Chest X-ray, PA view. Patient: 23 years old, sex F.
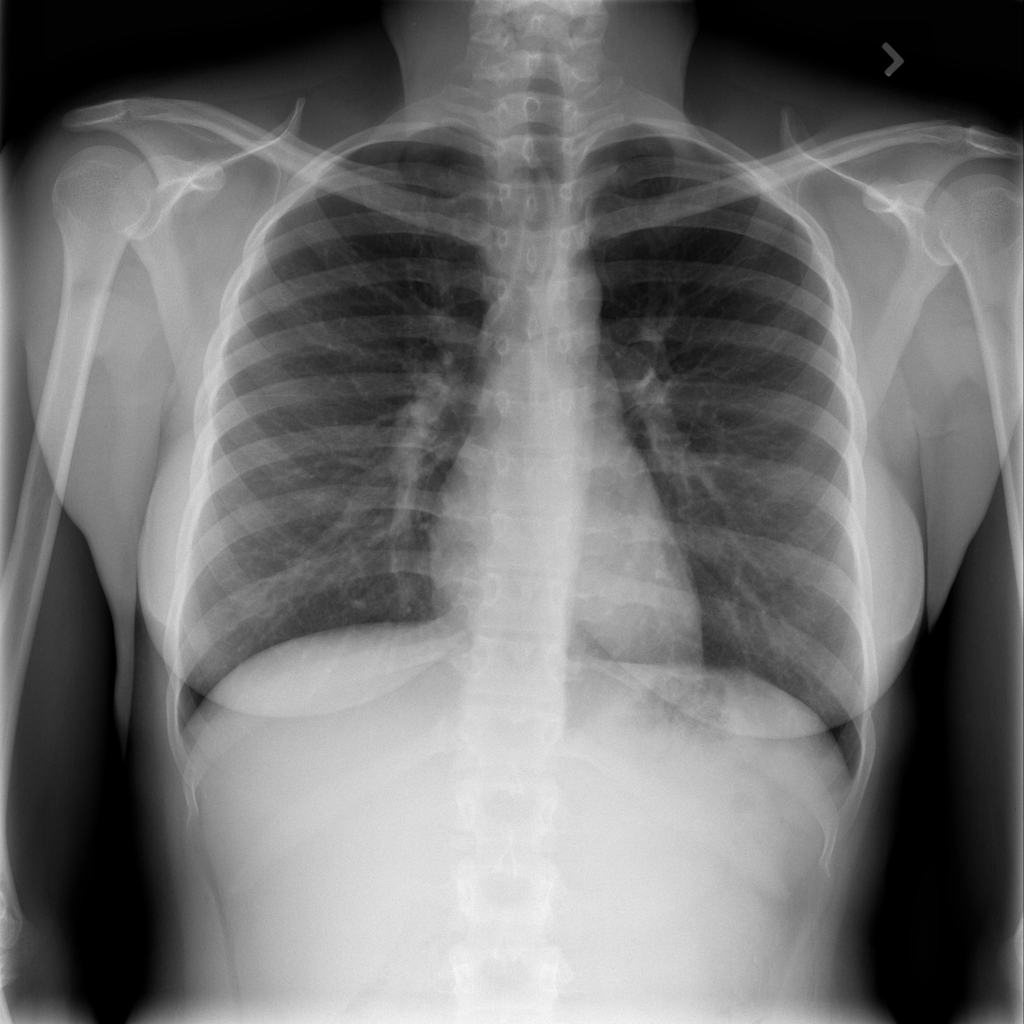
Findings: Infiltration